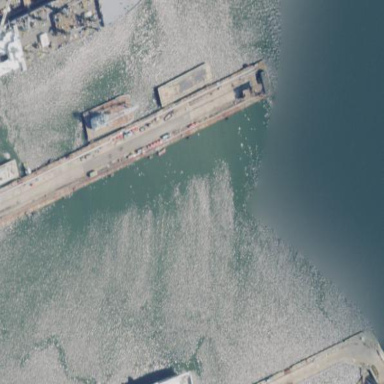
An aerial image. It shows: Concrete pier in industrial area used as port.